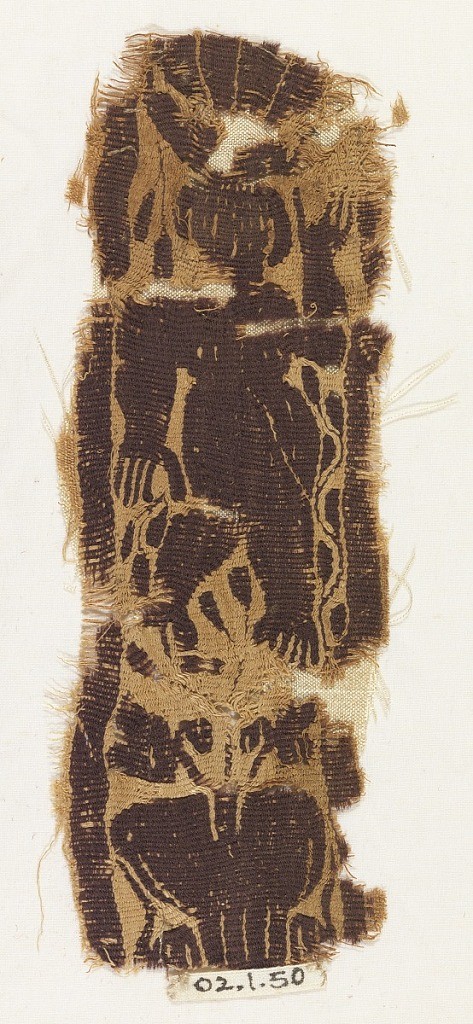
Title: Band fragment
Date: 3rd–5th century
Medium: Warp; S-spun linen. Wefts; Z-spun linen, Z-spun wool. Technique: woven slit tapestry with supplementary weft wrapping.
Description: Fragment of a band with purple nude figure and a vase at the bottom.